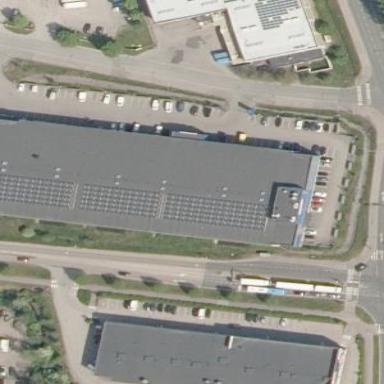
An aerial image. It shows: Industrial building with flat roof made of tar paper.